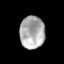
Tissue: prostate
Cell type: Myeloid cells
Senescence score: 0.3335
Nuclear area (px): 791
Mean DAPI intensity: 173.59